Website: crate-barrel
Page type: cross-sells
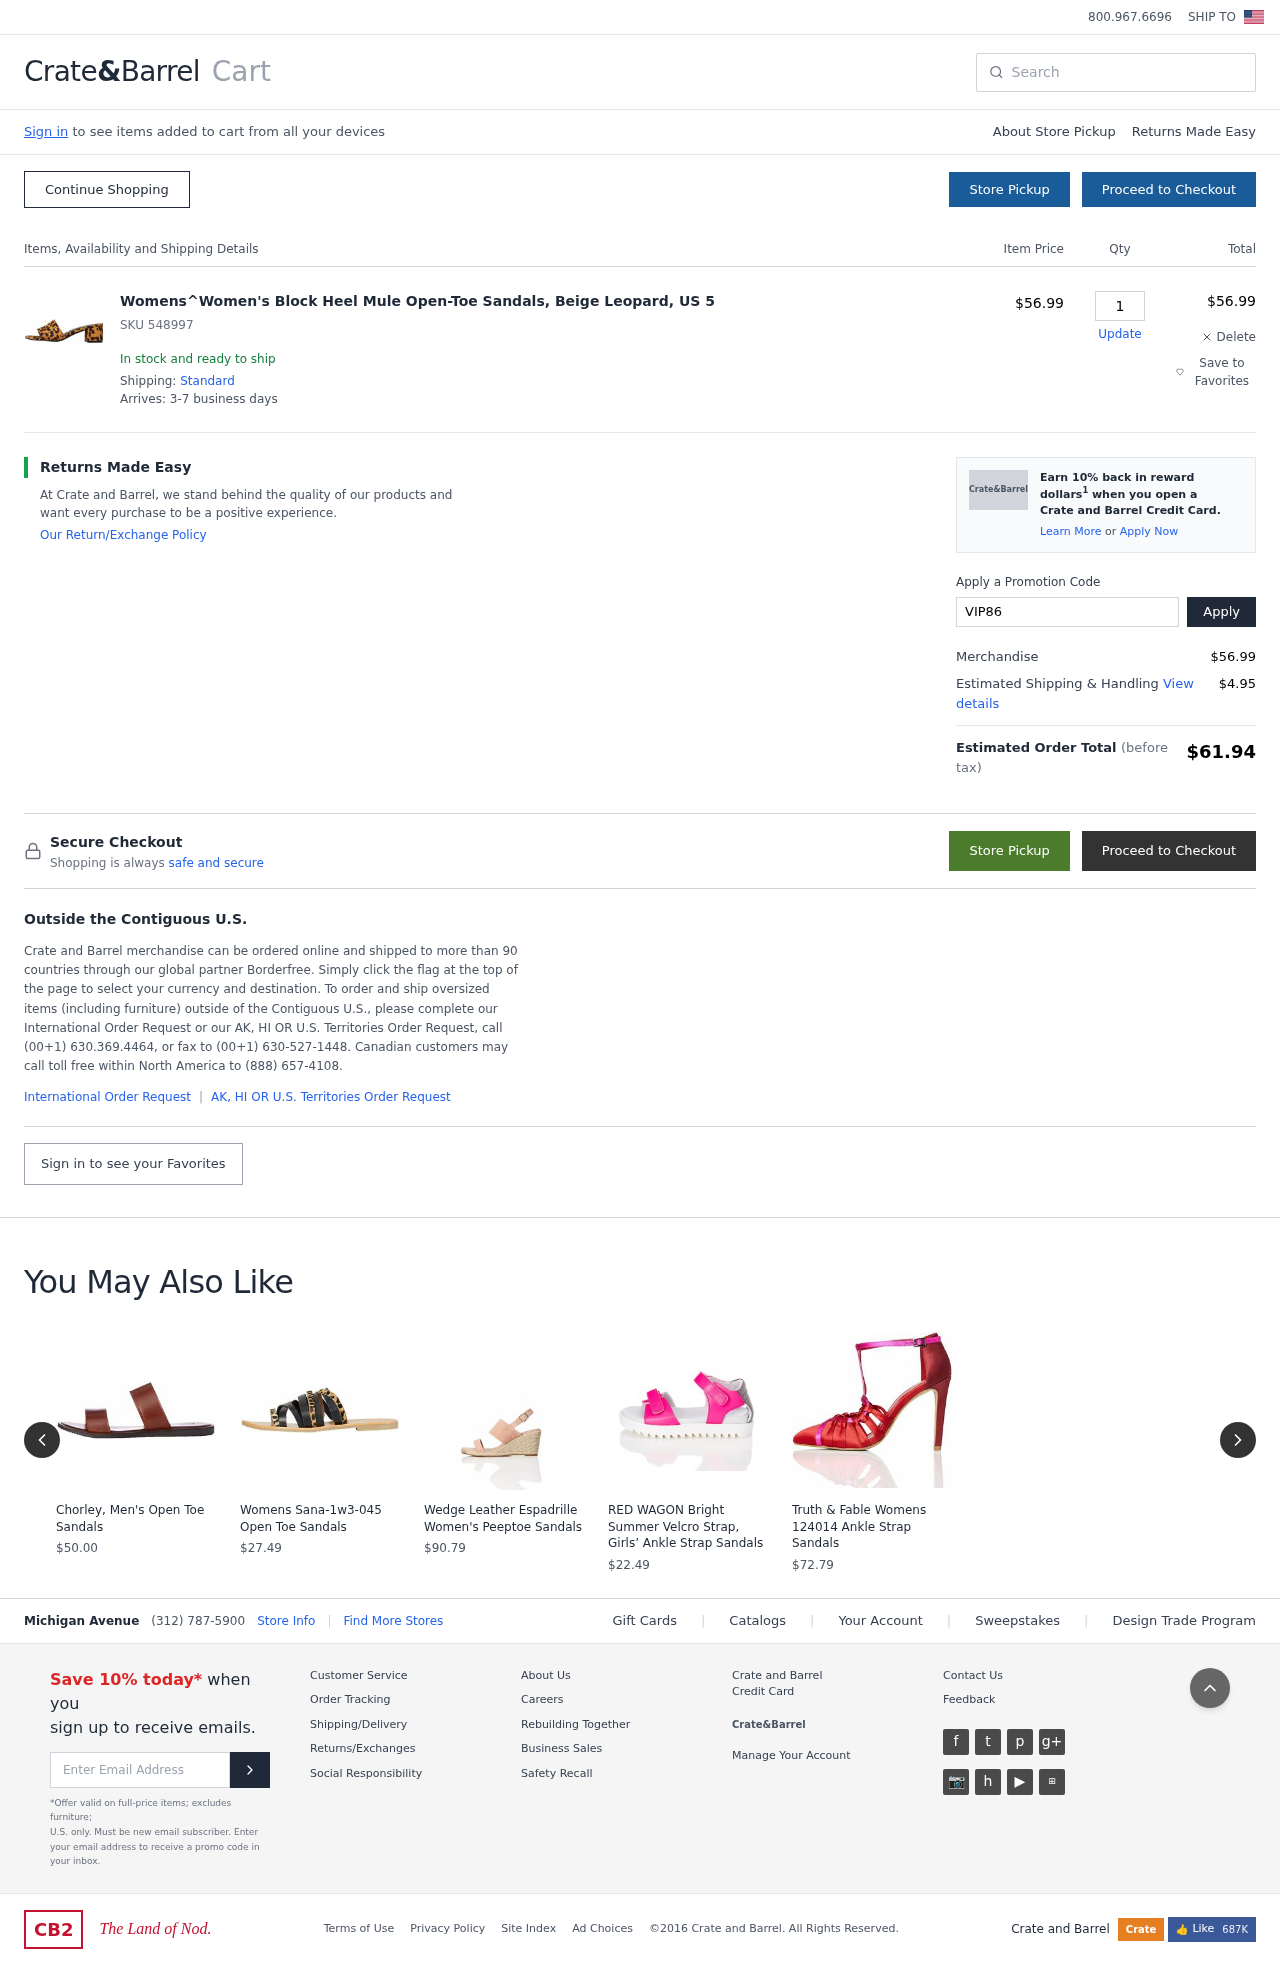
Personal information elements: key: PII_PROMO_CODE
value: VIP8693
Product elements: key: PRODUCT1_NAME
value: Womens^Women's Block Heel Mule Open-Toe Sandals, Beige Leopard, US 5
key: PRODUCT1_PRICE
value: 56.99
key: PRODUCT1_QUANTITY
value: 1
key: PRODUCT2_NAME
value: Chorley, Men's Open Toe Sandals
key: PRODUCT2_PRICE
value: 50
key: PRODUCT3_NAME
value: Womens Sana-1w3-045 Open Toe Sandals
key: PRODUCT3_PRICE
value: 27.49
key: PRODUCT4_NAME
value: Wedge Leather Espadrille Women's Peeptoe Sandals
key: PRODUCT4_PRICE
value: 90.79
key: PRODUCT5_NAME
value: RED WAGON Bright Summer Velcro Strap, Girls’ Ankle Strap Sandals
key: PRODUCT5_PRICE
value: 22.49
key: PRODUCT6_NAME
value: Truth & Fable Womens 124014 Ankle Strap Sandals
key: PRODUCT6_PRICE
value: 72.79
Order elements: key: ORDER_SKU
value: SKU 548997
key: ORDER_ITEM_TOTAL
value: $56.99
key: ORDER_SUBTOTAL
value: $56.99
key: ORDER_SHIPPING_COST
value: $4.95
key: ORDER_TOTAL
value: $61.94
Search elements: key: HEADER_SEARCH
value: Search